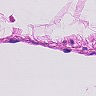
Metastatic tissue present: no